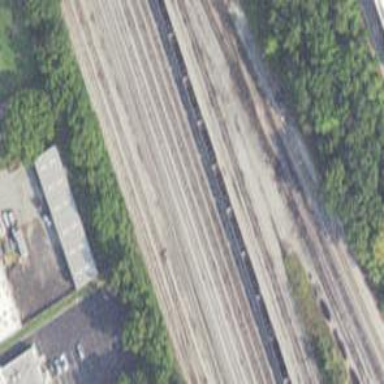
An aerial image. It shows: Railway siding for service.